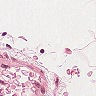
Metastatic tissue present: no